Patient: sex F, age 56
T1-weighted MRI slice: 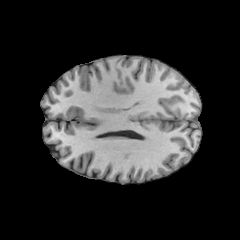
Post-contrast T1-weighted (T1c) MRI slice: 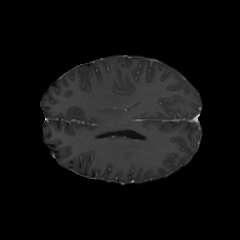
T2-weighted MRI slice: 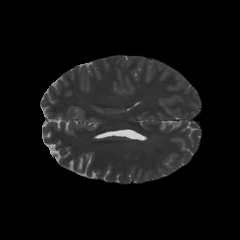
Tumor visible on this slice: no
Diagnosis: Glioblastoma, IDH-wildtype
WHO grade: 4